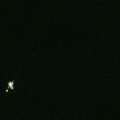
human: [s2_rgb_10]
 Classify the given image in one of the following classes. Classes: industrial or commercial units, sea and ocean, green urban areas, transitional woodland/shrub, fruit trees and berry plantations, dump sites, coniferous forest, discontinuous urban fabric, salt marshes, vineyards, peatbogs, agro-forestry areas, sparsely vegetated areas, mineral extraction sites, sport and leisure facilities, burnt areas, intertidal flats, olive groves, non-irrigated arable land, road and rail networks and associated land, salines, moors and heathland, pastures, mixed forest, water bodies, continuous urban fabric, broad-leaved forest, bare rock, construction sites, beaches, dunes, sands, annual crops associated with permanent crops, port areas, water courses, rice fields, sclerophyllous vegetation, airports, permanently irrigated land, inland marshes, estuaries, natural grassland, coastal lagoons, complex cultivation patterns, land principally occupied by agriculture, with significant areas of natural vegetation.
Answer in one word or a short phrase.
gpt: sea and ocean